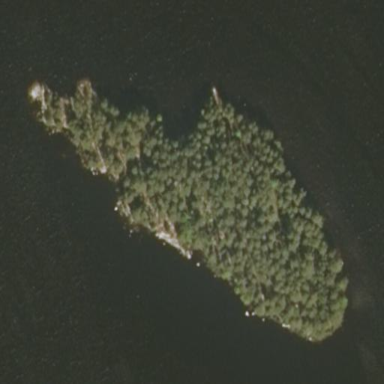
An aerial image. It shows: Island.